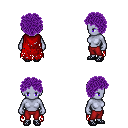
a pixel art fantasy rpg character, female body template, dark elf, purple skin, red tattered cape, red pants, purple curly afro hairstyle, ghillies, four views (front, back, left, right), 2x2 character sprite sheet, small pixel art, hard edges, no anti-aliasing